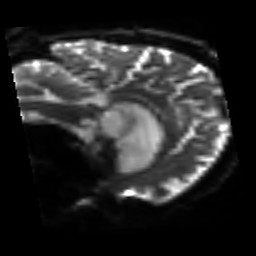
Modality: sbref
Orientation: sagittal
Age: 67
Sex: male
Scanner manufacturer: siemens
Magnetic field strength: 3 T
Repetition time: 3.2 s
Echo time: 0.081 s